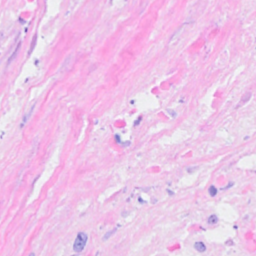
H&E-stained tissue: Breast